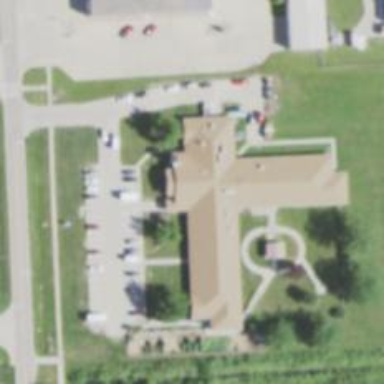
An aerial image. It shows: Nursing home.